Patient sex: M
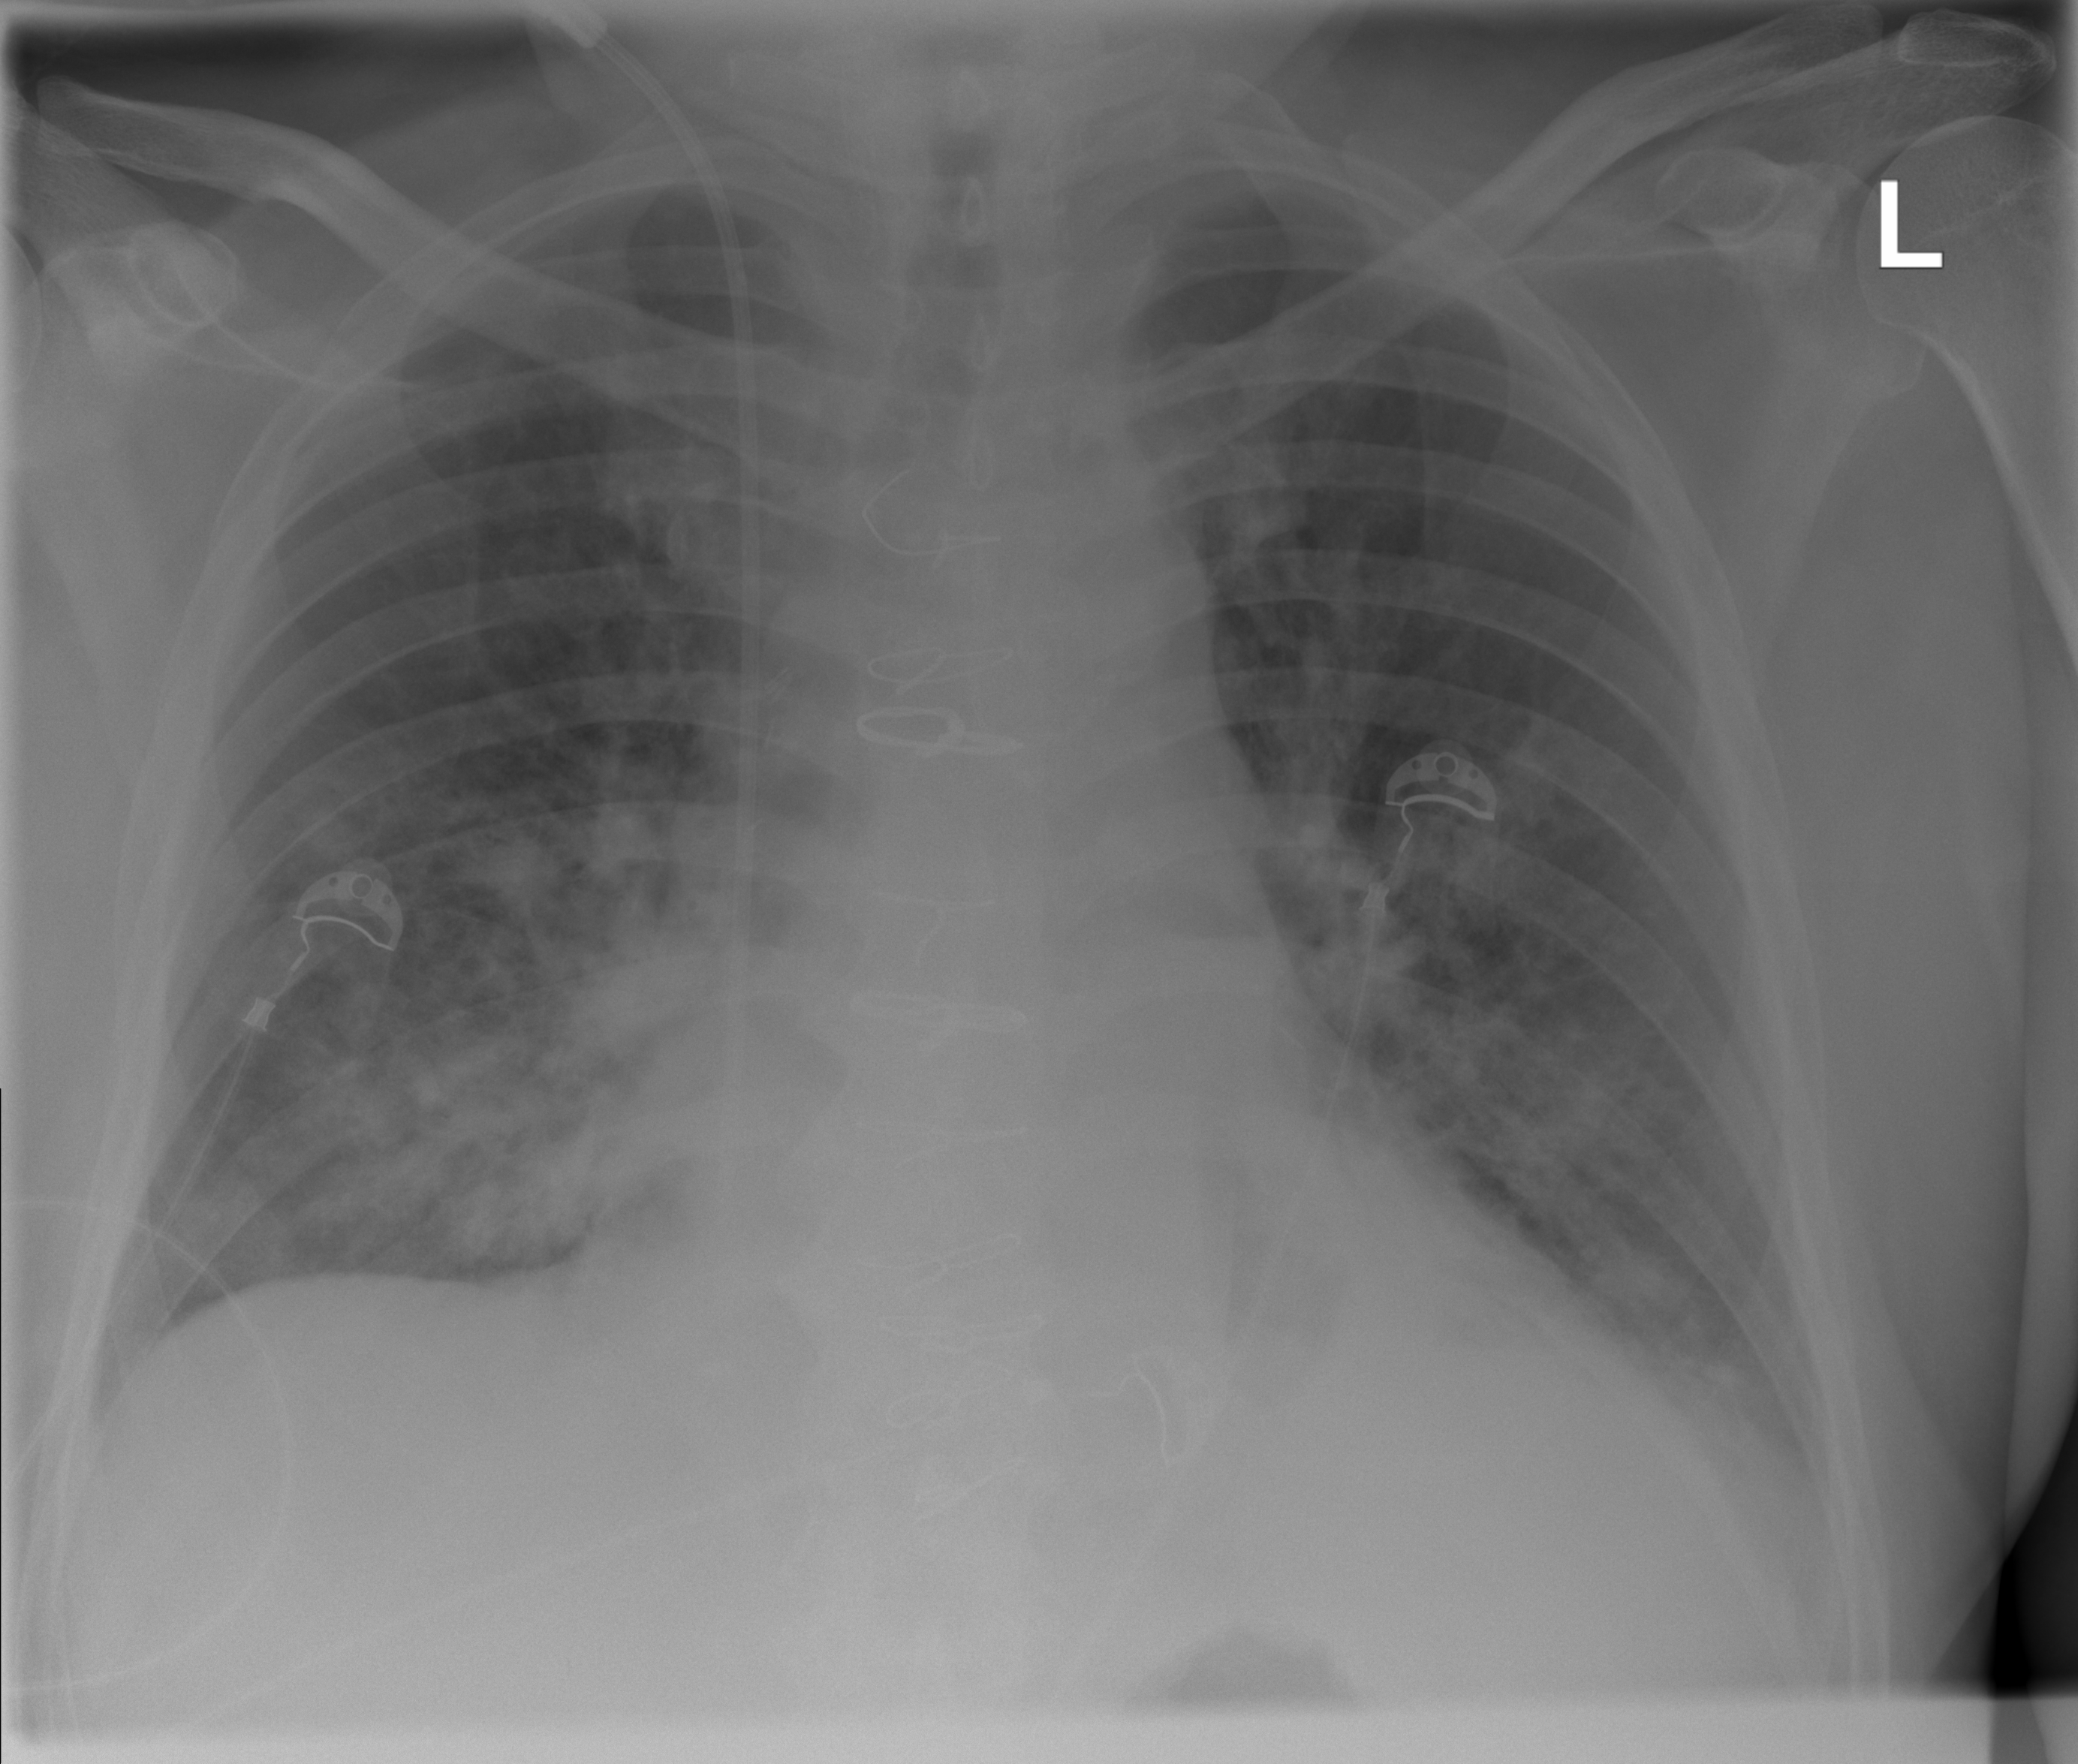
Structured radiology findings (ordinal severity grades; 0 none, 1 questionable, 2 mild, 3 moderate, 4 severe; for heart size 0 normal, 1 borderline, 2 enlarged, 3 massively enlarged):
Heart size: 0
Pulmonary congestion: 0
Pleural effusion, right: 0
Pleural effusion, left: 2
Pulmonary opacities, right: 3
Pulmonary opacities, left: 2
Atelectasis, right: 2
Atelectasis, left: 2